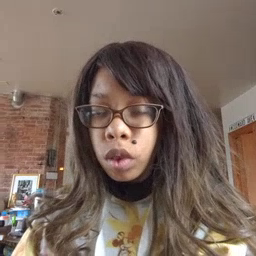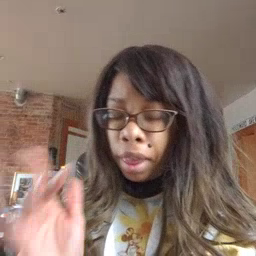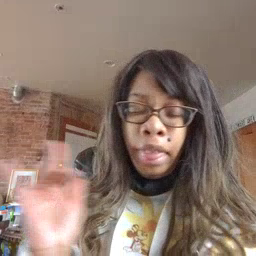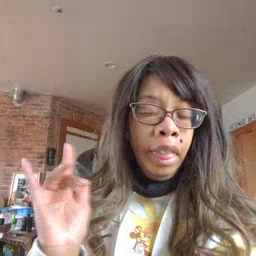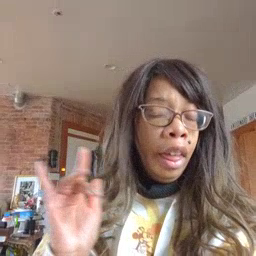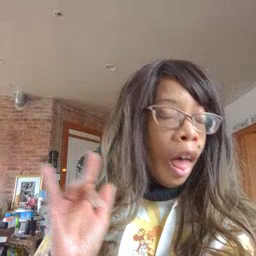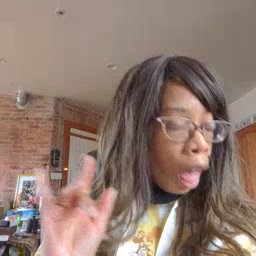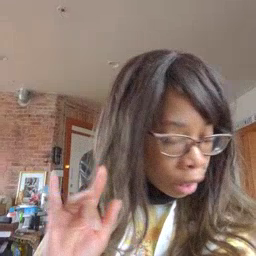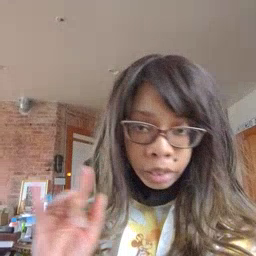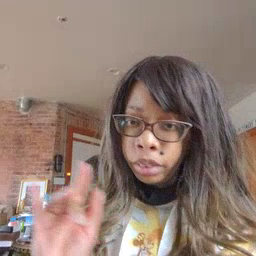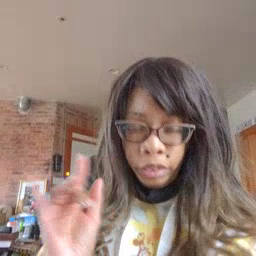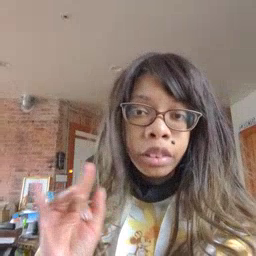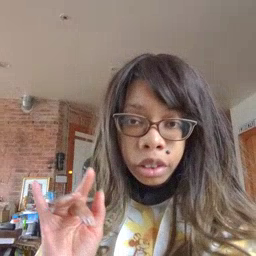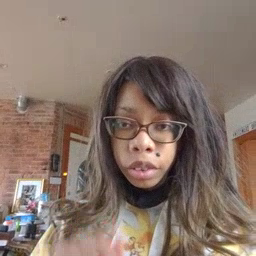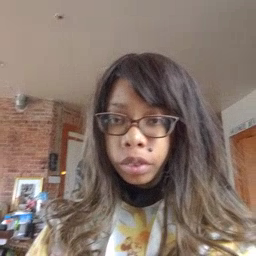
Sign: yucky